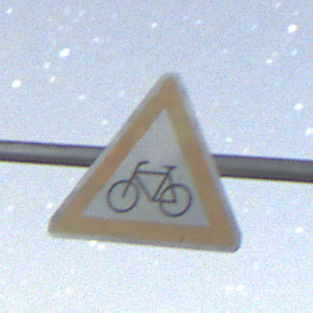
Verkehrszeichen: RadverkehrRechts
Umgebung: Outdoor, Nature
Tageszeit: Night
Wetter: Clear
Licht: Natural
Jahreszeit: NotSpecified
Kontrast: HighContrast